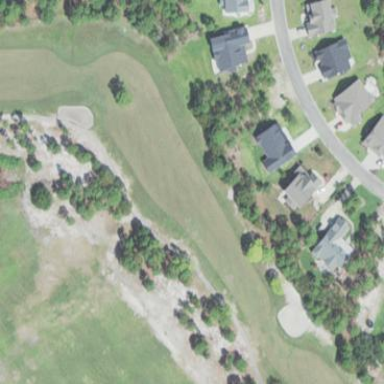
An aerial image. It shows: Golf fairway surrounded by grass.